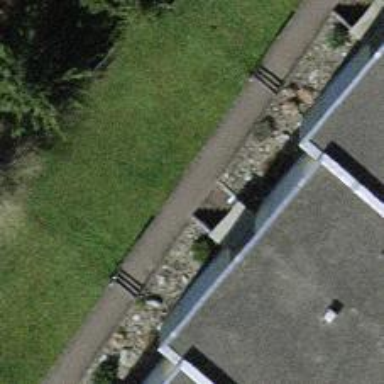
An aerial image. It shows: Asphalt path.